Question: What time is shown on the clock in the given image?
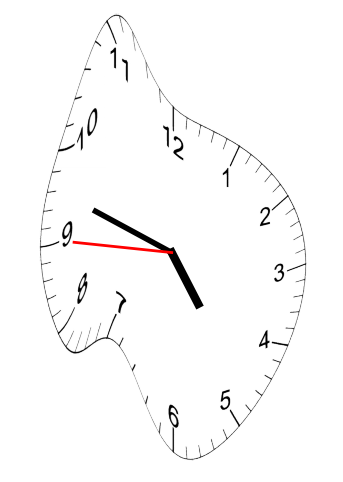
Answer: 04:47:45